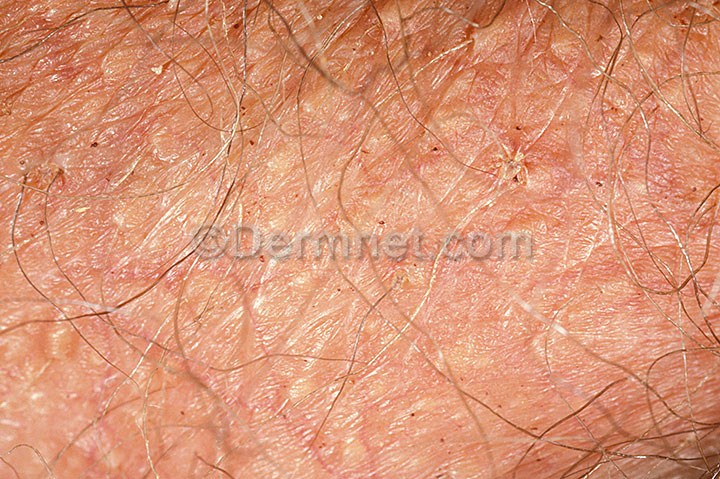
Disease: Scabies Lyme Disease and other Infestations and Bites